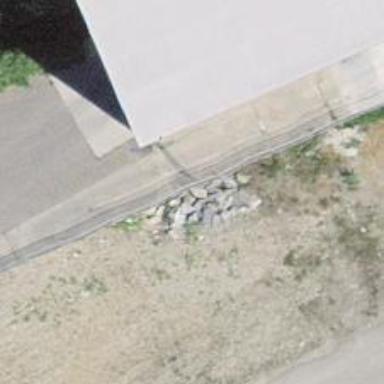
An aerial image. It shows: Disused railway yard with one track.